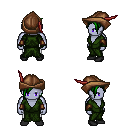
a pixel art fantasy rpg character, male body template, dark elf, purple skin, green robe, white pants, green pixie cut hairstyle, leather cap, leather bracers, black shoes, four views (front, back, left, right), 2x2 character sprite sheet, small pixel art, hard edges, no anti-aliasing